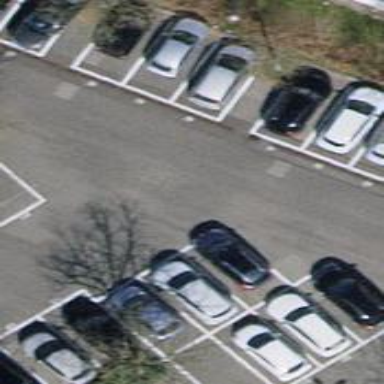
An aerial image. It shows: Asphalt parking aisle road.